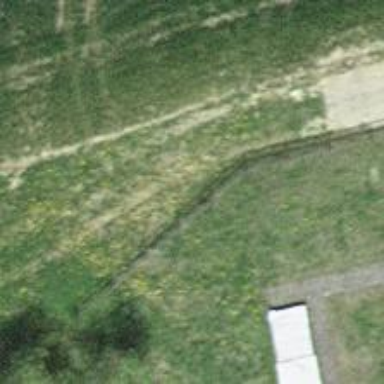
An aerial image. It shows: Wooden fence.